Question: At each time, any colored ball can be exchanged with the white ball. How many such exchanges are needed at least to make all the red balls arranged in front of the green balls (white ball positions are arbitrary)?
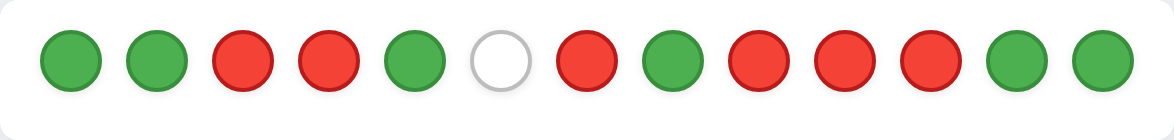
Answer: 6